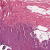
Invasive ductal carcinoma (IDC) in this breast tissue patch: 0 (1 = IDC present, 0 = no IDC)